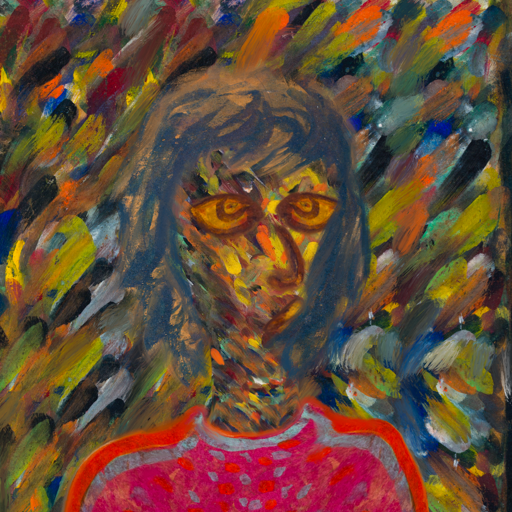
Background: An_Impression, Head And Neck Side: An_Impression, Face Side: Comrade, Bust: Sisters, Hair Side: In_The_Sun, Head Accessory: Blank, Second Necklace: Blank, Necklace: Blank, Baby: Blank